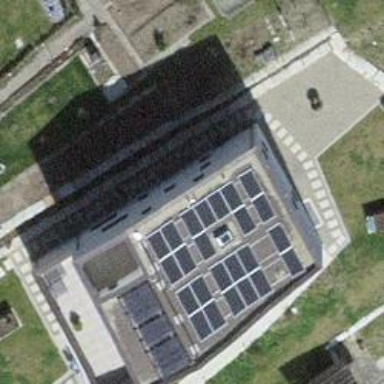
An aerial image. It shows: Solar power generator using photovoltaic panels.